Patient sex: F
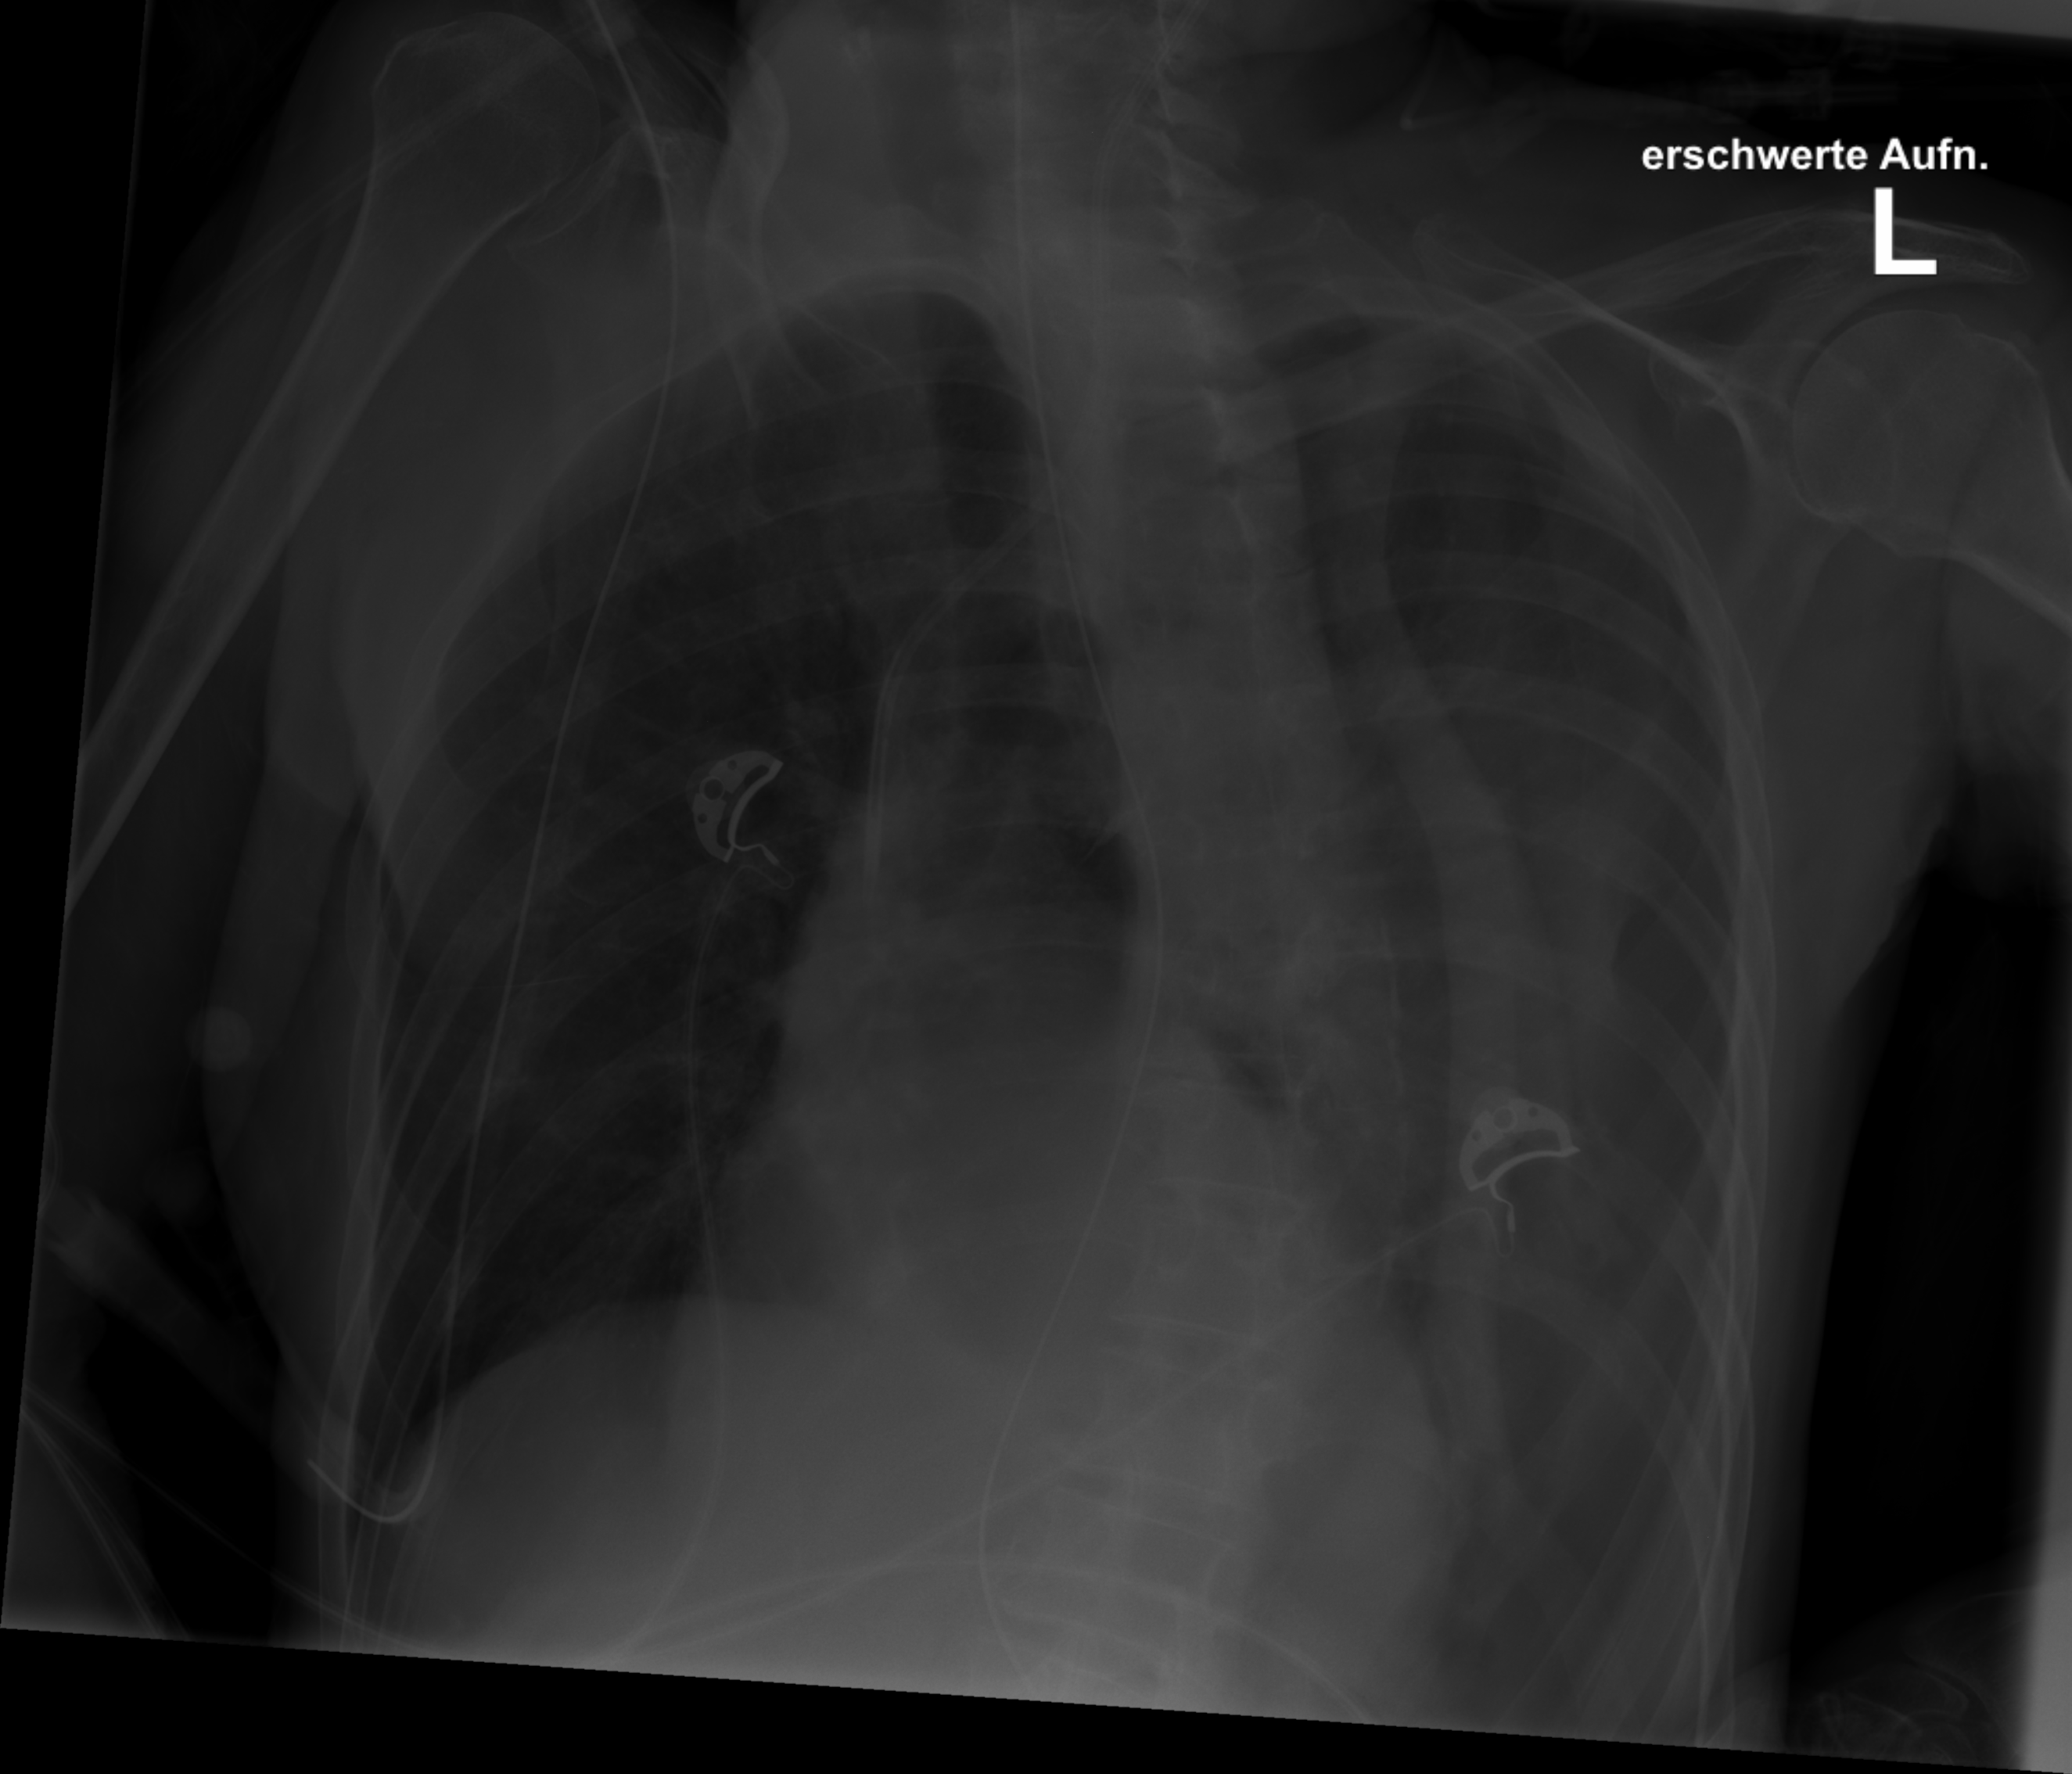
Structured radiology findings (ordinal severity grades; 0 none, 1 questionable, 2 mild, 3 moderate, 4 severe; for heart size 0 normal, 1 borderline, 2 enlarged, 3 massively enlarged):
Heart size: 2
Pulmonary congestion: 0
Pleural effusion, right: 0
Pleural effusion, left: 0
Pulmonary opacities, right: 2
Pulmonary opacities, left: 0
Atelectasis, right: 0
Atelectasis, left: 3